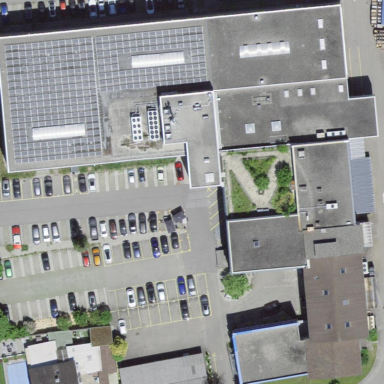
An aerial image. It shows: Industrial building.